【题型】填空题　【知识点】平面几何　【难度】easy
将一副三角尺按如图所示的方式摆放，使一块三角尺；$30^\circ$角的顶点和另一块三角尺的直角顶点重合，记为点$O$，点$C$在边$OB$上，点$A$、$D$在$OB$的两侧，以$O$为圆心，$3\mathrm{cm}$长为半径画$\odot O$，分别交$OA$、$OD$于点$E$、$F$，则$\overset{\frown}{EF}$的长为\underline{\quad\quad}（结果保留$\pi$）．

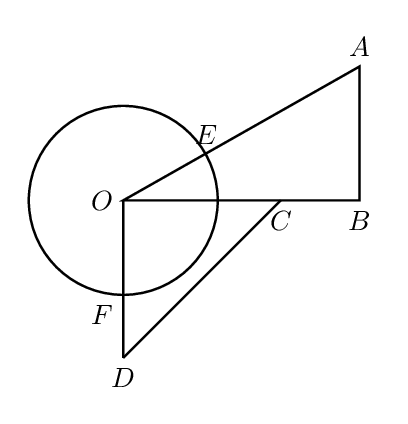
【解答】
\vspace{8pt}
\noindent
\textbf{【答案】}$2\pi$

\vspace{3pt}
\noindent
\textbf{【知识点】}求弧长

\vspace{3pt}
\noindent
\textbf{【分析】}本题考查了弧长公式，根据题意可知圆心角的度数为：$120^\circ$，然后根据弧长公式计算即可；熟知弧长公式是关键．

\vspace{5pt}
\noindent
\textbf{【详解】}解：由题意得，$\angle AOD = 90^\circ + 30^\circ = 120^\circ$

\noindent
在$\odot O$中，$r = 3\mathrm{cm}$

\noindent
$\therefore l_{\overset{\frown}{EF}} = \dfrac{120^\circ \cdot \pi \cdot 3}{180^\circ} = 2\pi$

\noindent
故答案为：$2\pi$